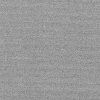
Atmospheric dust classification: dusty